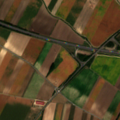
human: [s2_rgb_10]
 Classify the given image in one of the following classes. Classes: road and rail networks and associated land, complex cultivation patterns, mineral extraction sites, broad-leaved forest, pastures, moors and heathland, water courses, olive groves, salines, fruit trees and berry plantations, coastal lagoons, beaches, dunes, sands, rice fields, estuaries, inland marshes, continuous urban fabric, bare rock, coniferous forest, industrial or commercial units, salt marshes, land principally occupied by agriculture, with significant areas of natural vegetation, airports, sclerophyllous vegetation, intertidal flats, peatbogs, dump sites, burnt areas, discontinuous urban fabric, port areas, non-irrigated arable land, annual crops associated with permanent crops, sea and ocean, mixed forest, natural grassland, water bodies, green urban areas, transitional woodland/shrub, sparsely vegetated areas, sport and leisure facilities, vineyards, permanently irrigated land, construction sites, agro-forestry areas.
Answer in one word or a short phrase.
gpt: non-irrigated arable land